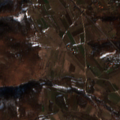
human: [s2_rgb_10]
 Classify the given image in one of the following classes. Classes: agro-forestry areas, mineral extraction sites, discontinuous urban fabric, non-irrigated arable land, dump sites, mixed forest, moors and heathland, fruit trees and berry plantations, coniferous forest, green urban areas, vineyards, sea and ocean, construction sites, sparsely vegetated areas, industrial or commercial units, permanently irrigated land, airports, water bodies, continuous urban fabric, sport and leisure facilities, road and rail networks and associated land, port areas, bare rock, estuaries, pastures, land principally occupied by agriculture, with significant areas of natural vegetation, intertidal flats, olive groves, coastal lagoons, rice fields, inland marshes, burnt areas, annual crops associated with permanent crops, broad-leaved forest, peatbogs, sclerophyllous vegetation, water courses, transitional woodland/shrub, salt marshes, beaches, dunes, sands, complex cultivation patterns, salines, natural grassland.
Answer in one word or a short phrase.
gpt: complex cultivation patterns, land principally occupied by agriculture, with significant areas of natural vegetation, broad-leaved forest, transitional woodland/shrub